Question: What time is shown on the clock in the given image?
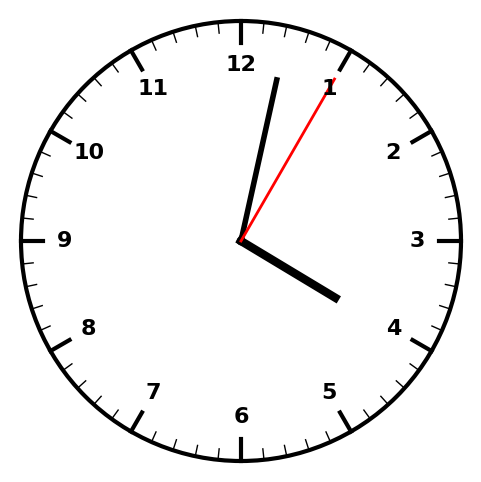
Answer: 04:02:05